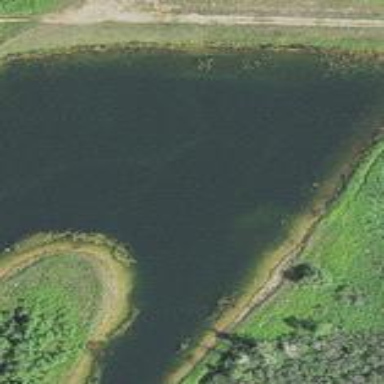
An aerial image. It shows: Peaceful pond surrounded by nature.